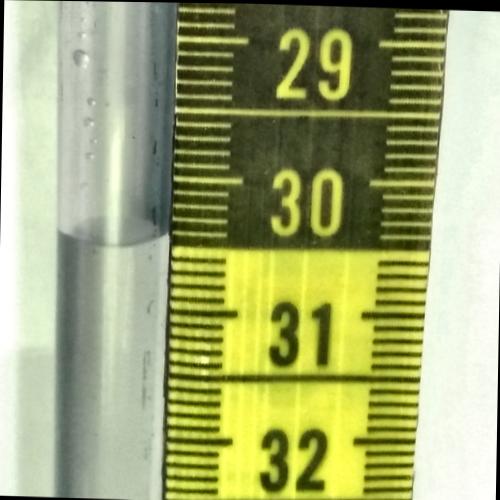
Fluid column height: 30.5 cm